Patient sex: F
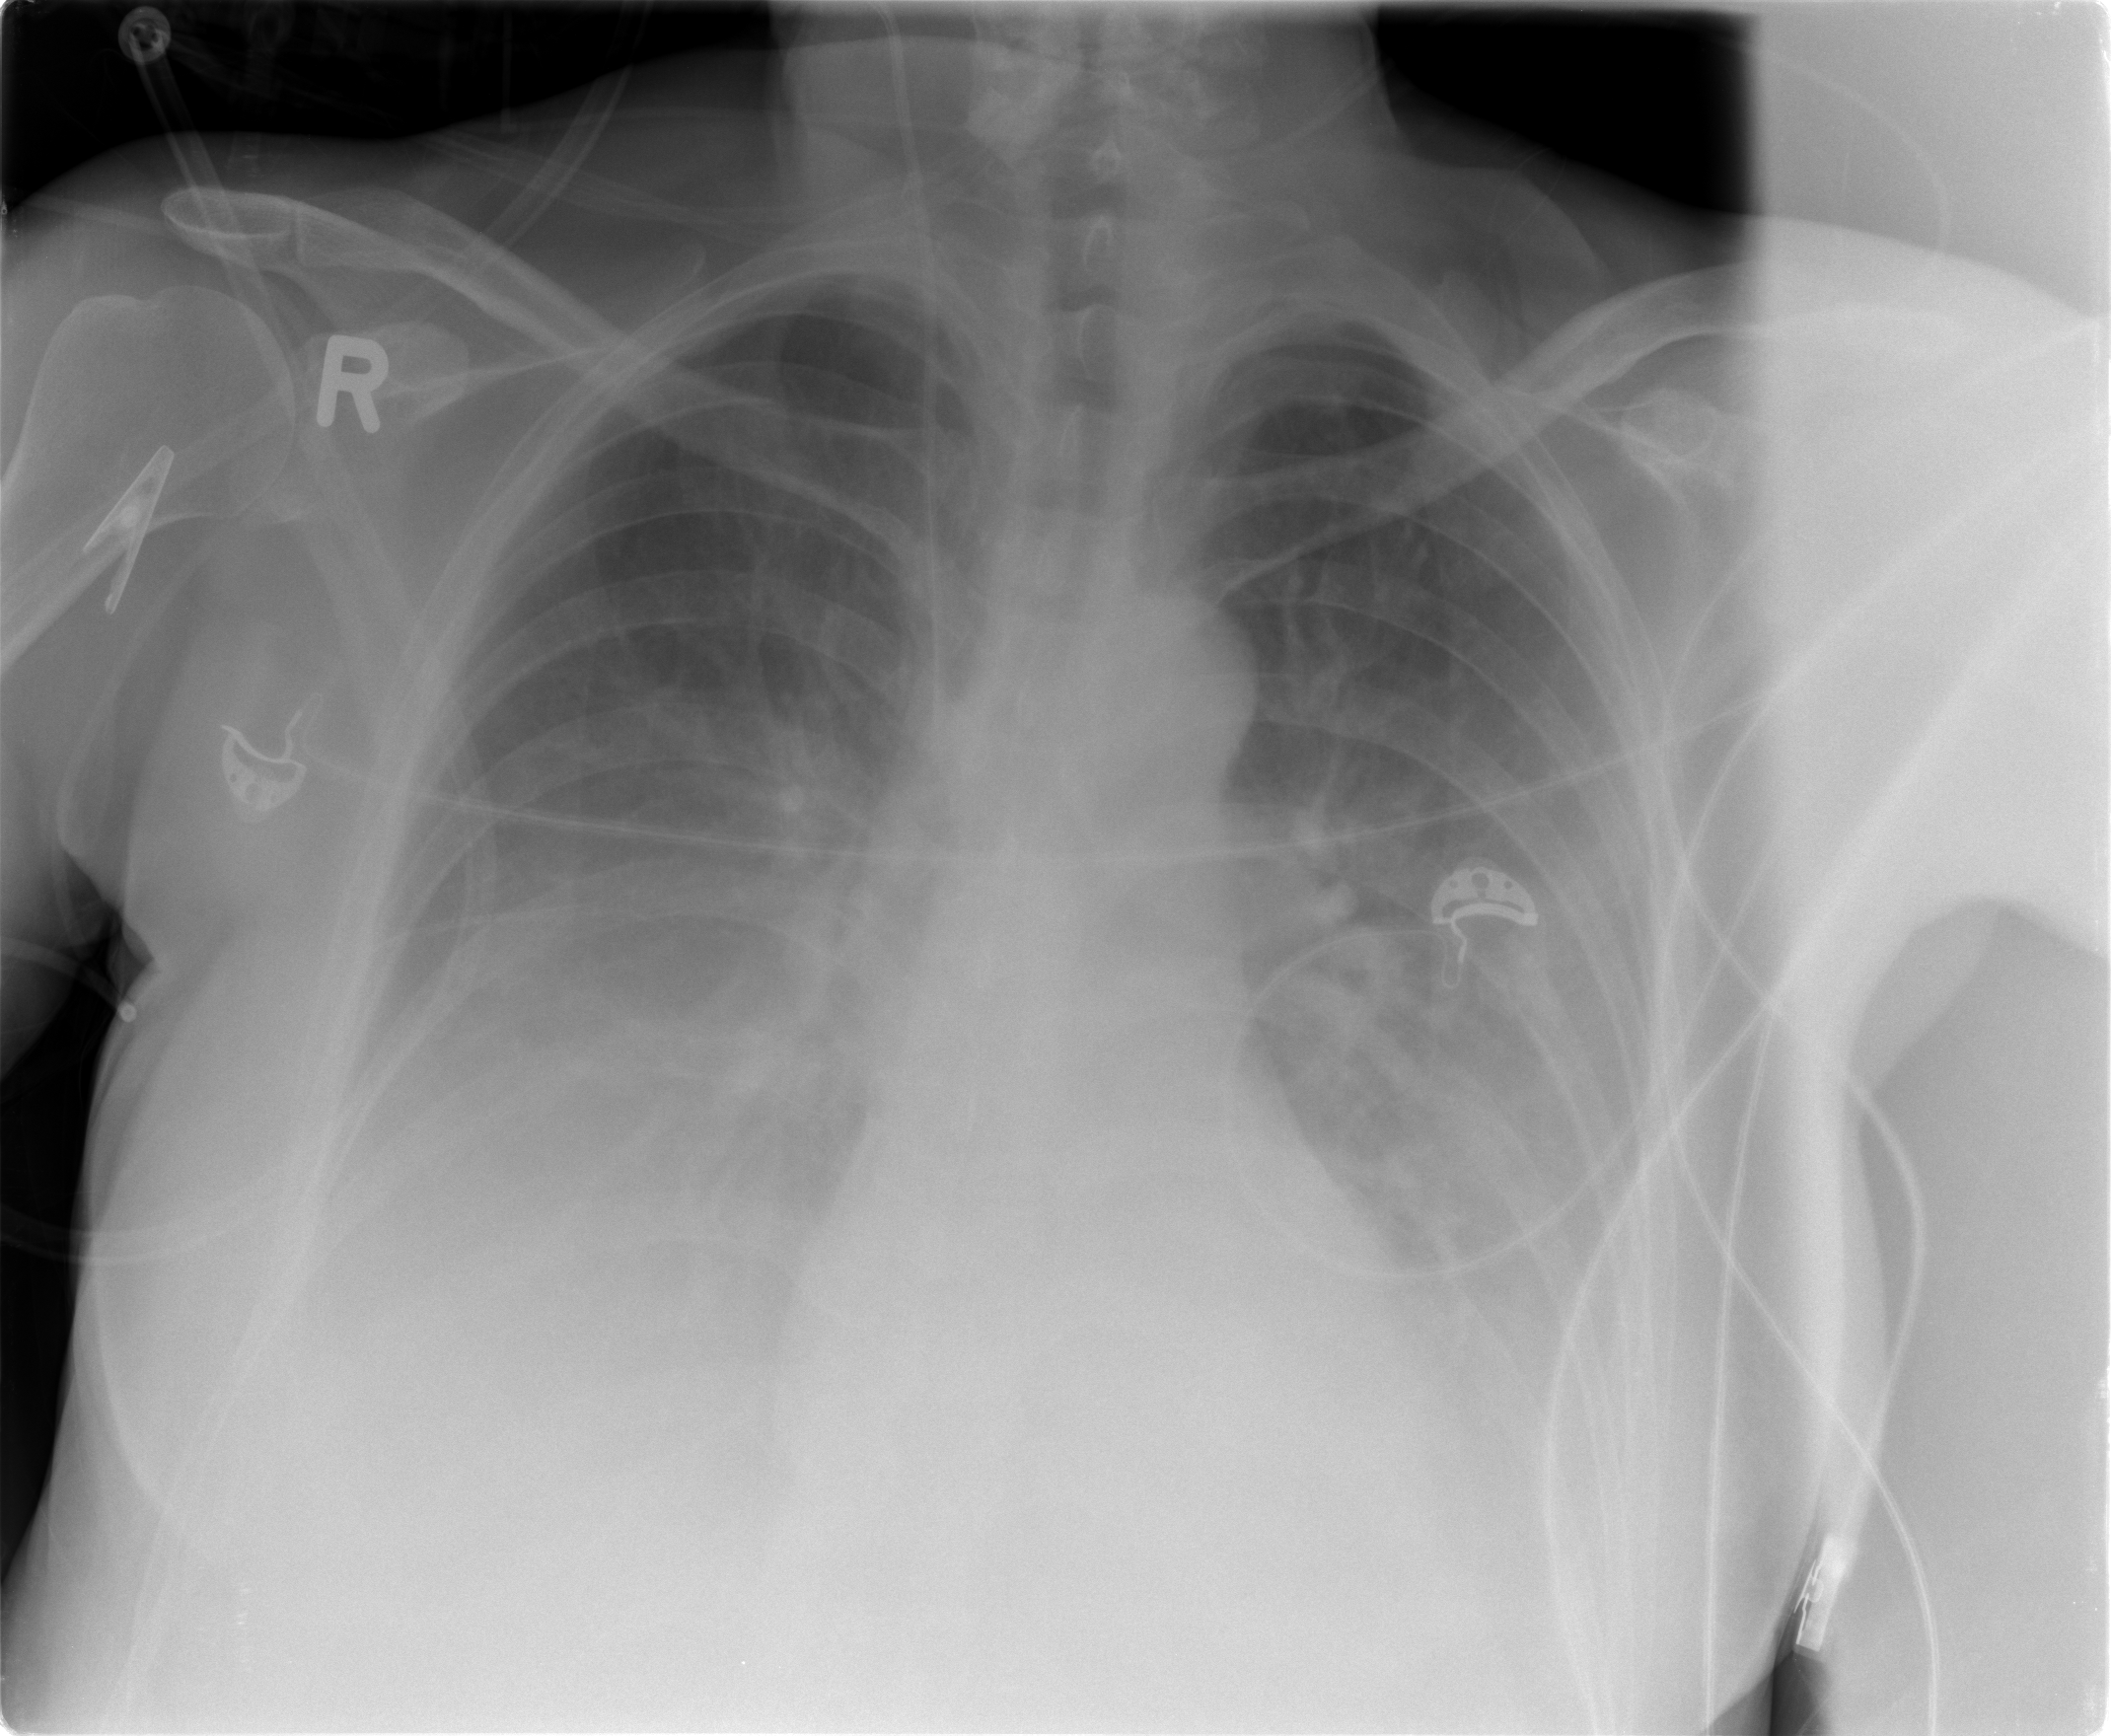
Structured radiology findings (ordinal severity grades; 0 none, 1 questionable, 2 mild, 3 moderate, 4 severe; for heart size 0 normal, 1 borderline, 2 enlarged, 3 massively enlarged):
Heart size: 0
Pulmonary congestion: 0
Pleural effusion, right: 3
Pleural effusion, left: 2
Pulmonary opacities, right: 0
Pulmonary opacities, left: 0
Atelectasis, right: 3
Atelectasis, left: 2